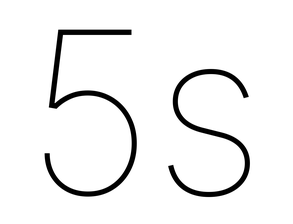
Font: Inter_Thin